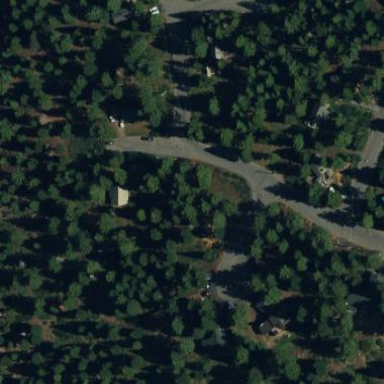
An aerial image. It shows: Evergreen woodland with needle-leaved trees.